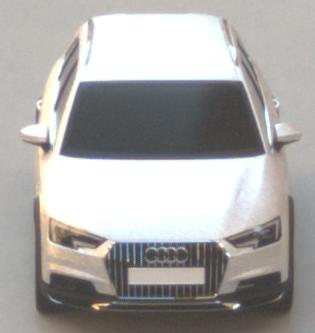
Make: Audi
Model: A4 Allroad 45 TFSI
Detailed model: A4 (B9) allroad
Model produced from: 2019/02
Model produced until: 2019/05
Doors: 5
Color: white
Road condition: dry road
Daytime: morning or afternoon
Contrast: low contrast